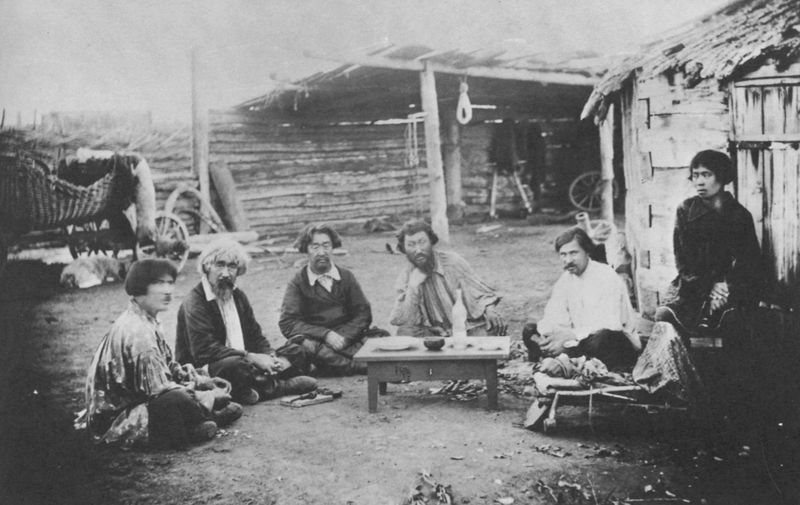
Titel: Die Katschin, ein türkischsprechender Volksstamm
Künstler: Russischer Photograph
Standort: Paris
Institution: Société de Géographie Française
Schlagwörter: gruppe, mann, schatten, weiß, sitzen, zola, frau, grau, holz, licht, männer, schwarz, stroh, tisch, tür, blick, dach, haus, tuch, zaun, bart, bärte, flasche, hemd, trinken, arm, blicke, kragen, schale, stein, erde, hütte, boden, karren, kreis, rund, räder, schuppen, lehm, hütten, speichen, rad, wagen, wagenrad, unterstand, essen, foto, fotografie, photographie, strohdach, erdboden, asien, künstler, brille, photo, halbkreis, china, reise, stall, forscher, urwald, schlaufe, blockhaus, lager, schneidersitz, schlinge, galgen, mongolei, verblasst, chinesen, kamera, expedition, ethnologie, sibirien, ethnographie, daach, einfahc, missionare